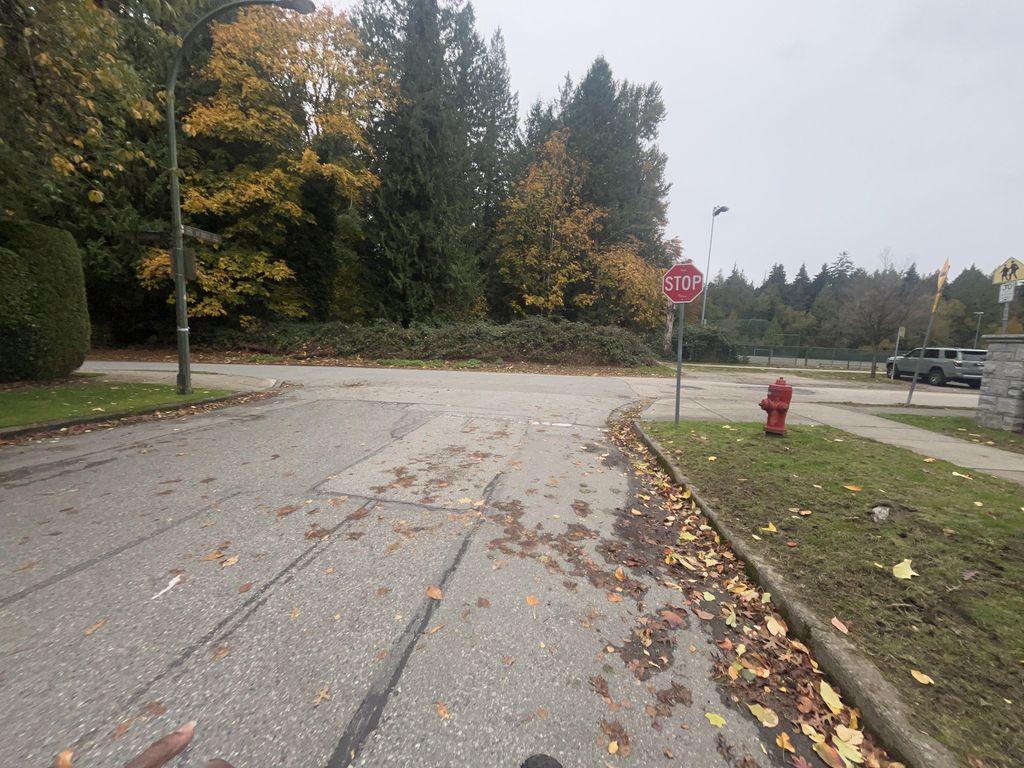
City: vancouver